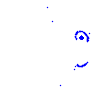
Particle: kaon